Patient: sex M, age 64
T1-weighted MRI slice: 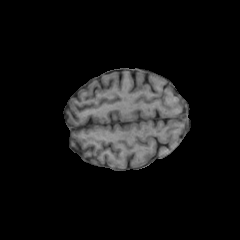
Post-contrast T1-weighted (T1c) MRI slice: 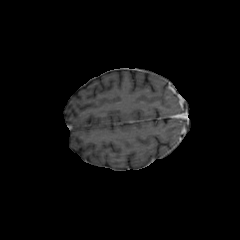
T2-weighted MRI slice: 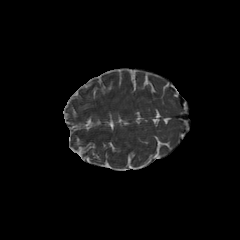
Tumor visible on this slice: no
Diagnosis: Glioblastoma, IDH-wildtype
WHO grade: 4